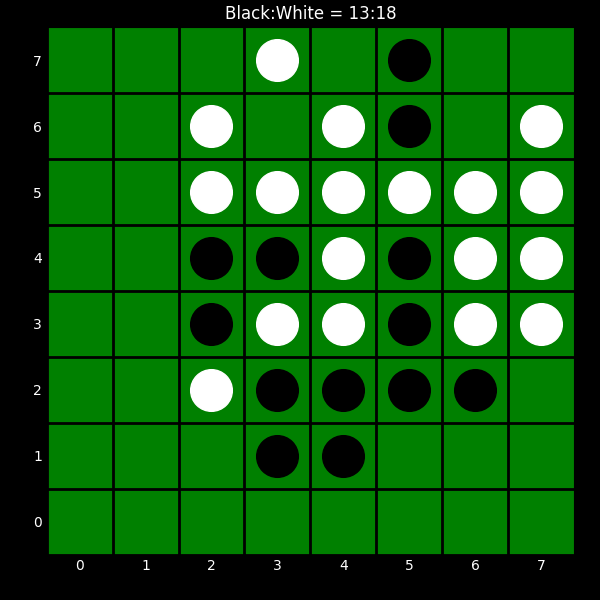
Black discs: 13
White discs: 18